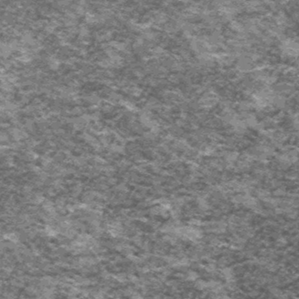
Label: frost